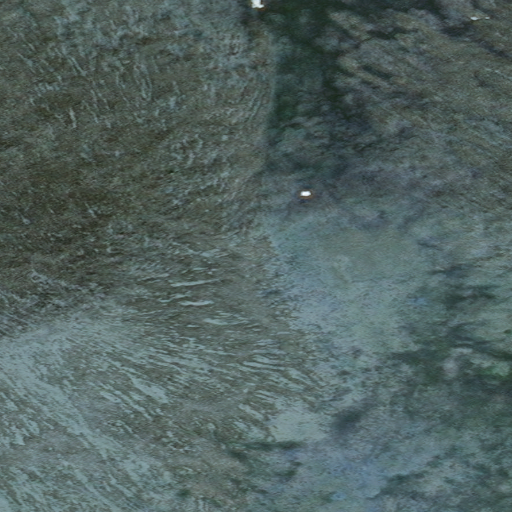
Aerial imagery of ridge(s) in Alaska named Greenstone Ridge containing only unknown